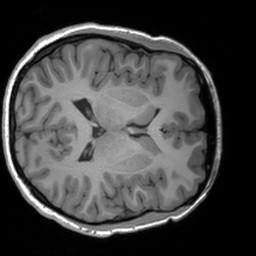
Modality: T1w
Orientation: axial
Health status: healthy
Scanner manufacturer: siemens
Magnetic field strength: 3 T
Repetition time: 1.9 s
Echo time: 0.00226 s